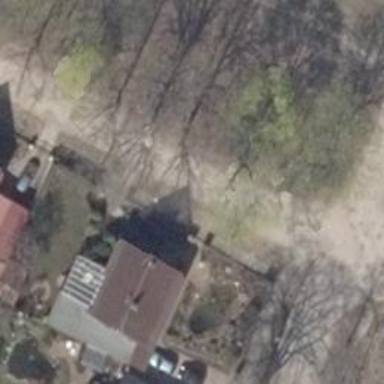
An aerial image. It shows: Dirt path.